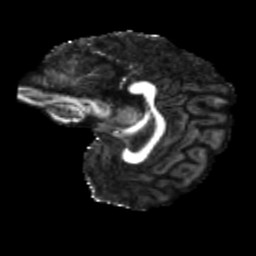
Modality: FA
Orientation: sagittal
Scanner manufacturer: siemens
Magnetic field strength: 3 T
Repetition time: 4 s
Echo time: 0.0594 s